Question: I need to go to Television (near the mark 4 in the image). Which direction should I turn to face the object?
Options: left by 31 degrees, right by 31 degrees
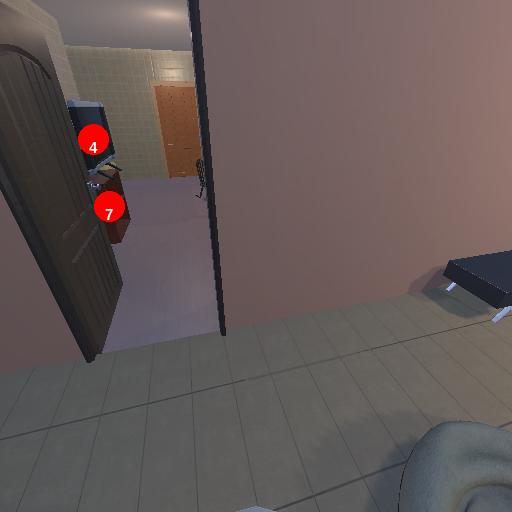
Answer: left by 31 degrees